Interaction volume radius: 10 \u00c5
Interaction volume height: 20 \u00c5
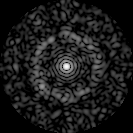
Disorder parameter: 0.8148